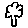
Label: tree